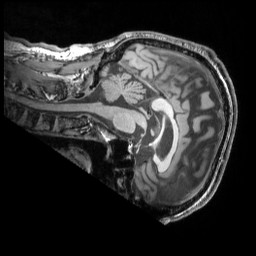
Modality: T1w
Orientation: sagittal
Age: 64
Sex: male
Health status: ill
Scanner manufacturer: siemens
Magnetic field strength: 3 T
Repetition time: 1.7 s
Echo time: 0.00418 s